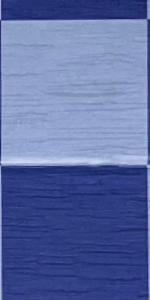
Label: Empty